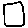
Label: square